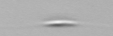
Label: Cylindrotheca_morphotype1